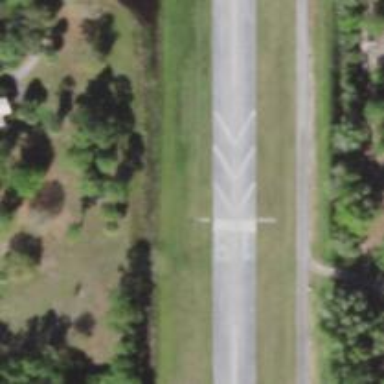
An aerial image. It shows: Asphalt runway with displaced threshold at airport.